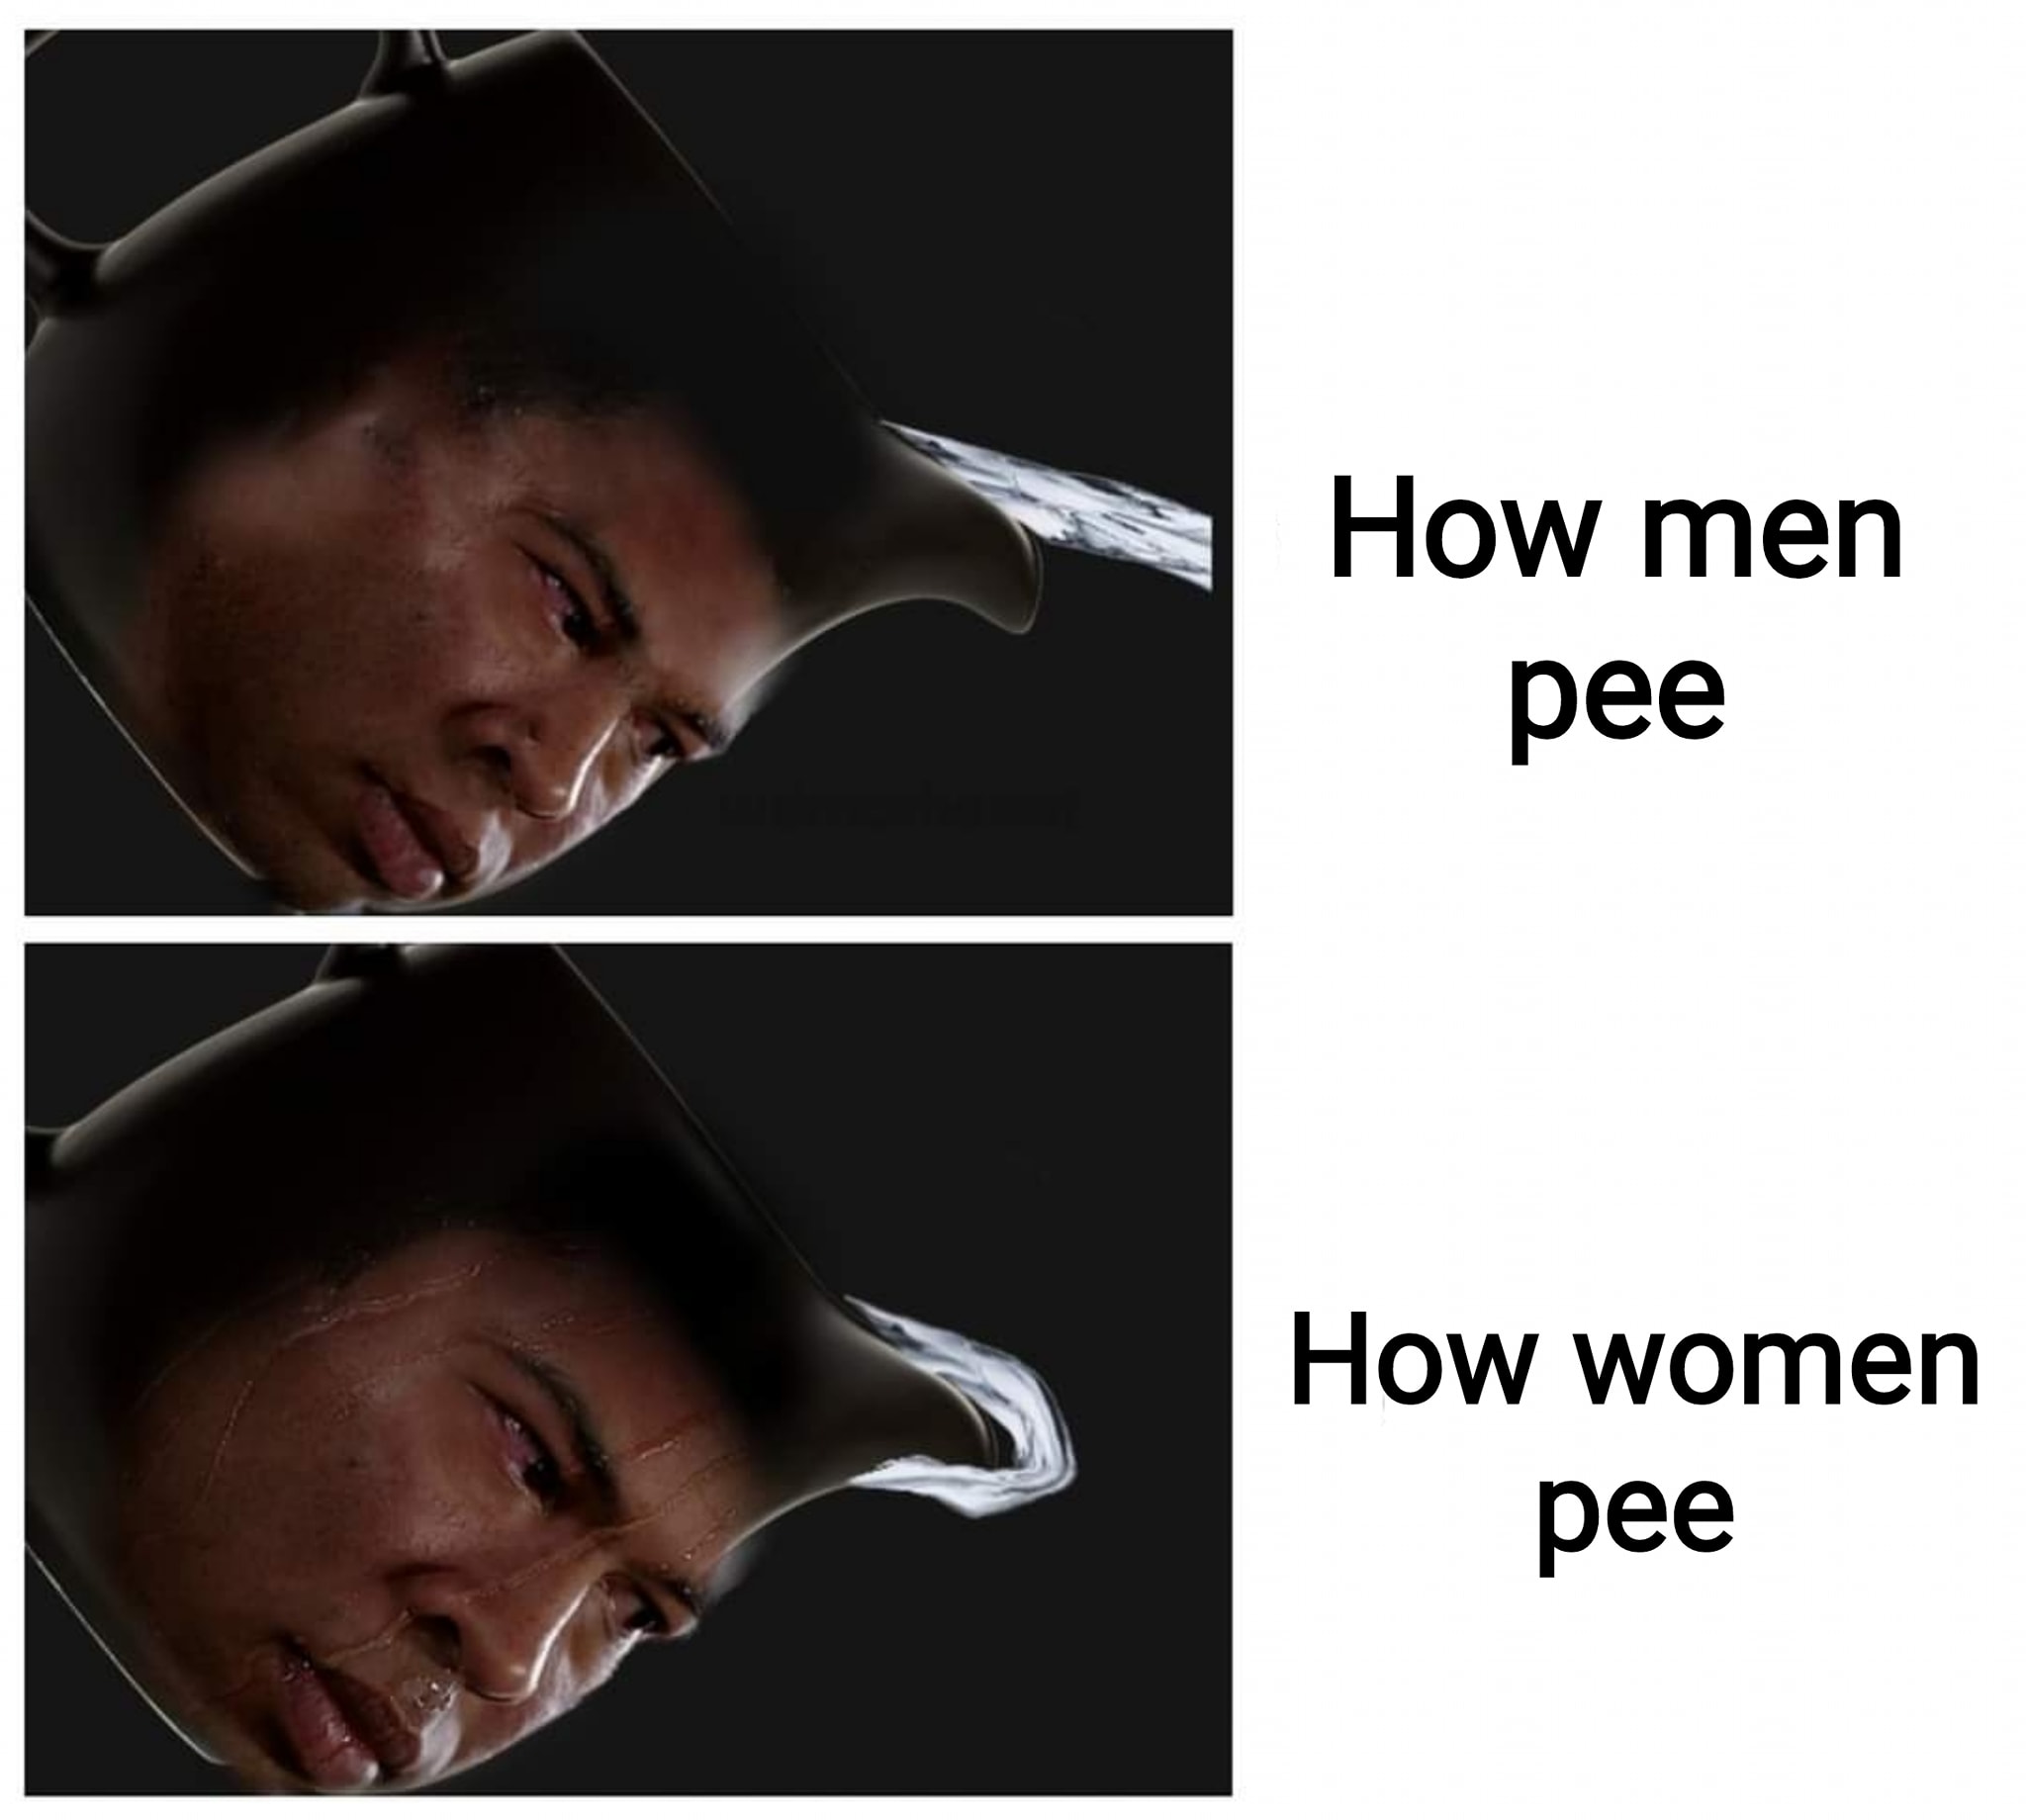
Caption: How men pee     How women pee
Label: hate